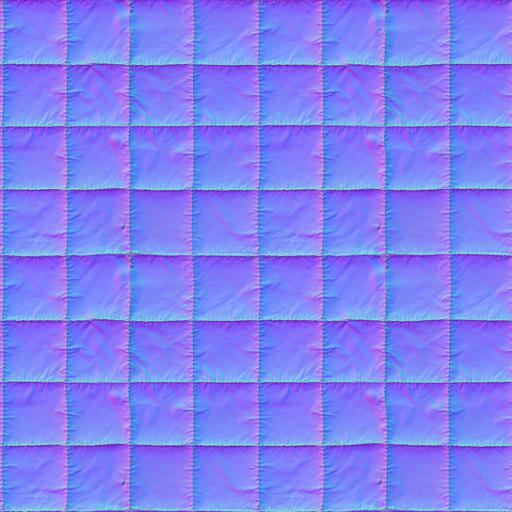
fabric polyester substance vest white